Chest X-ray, PA view. Patient: 58 years old, sex M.
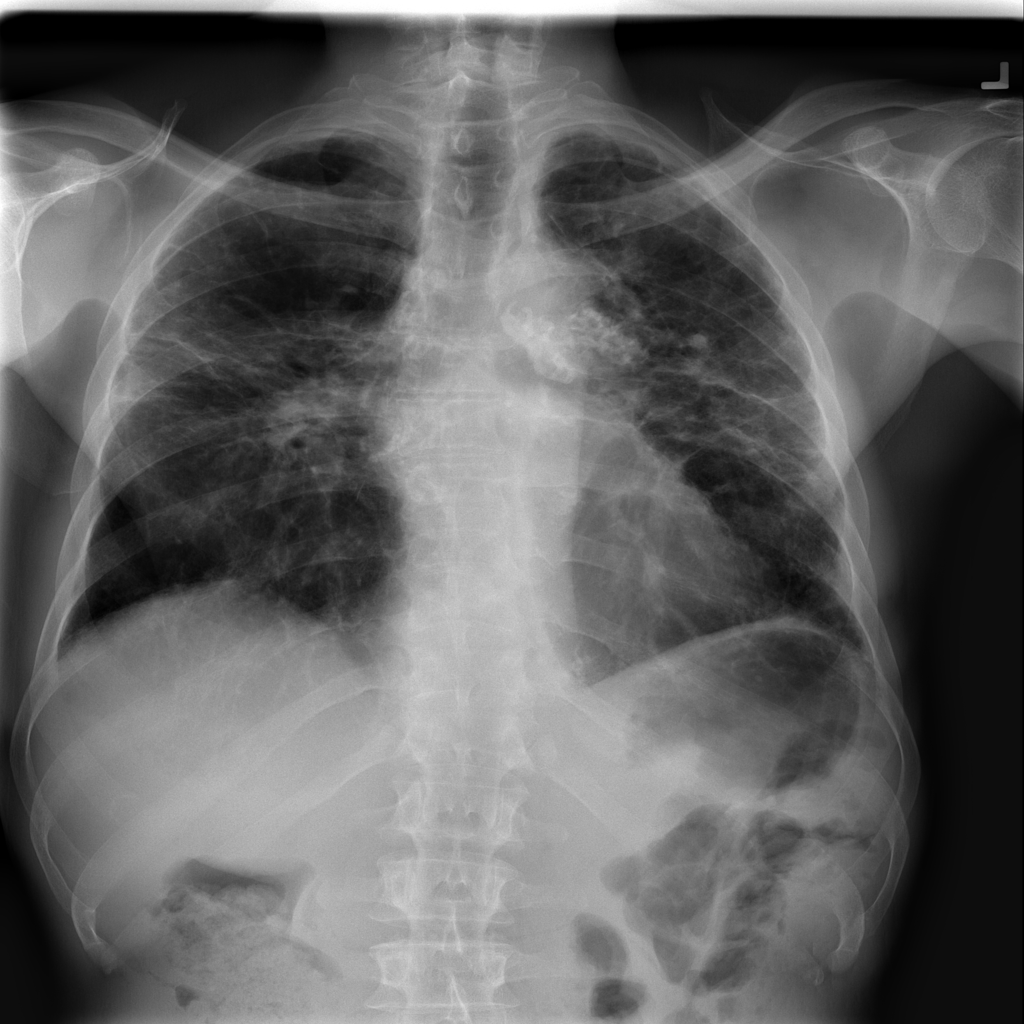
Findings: No Finding